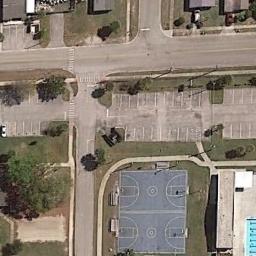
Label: basketball_court